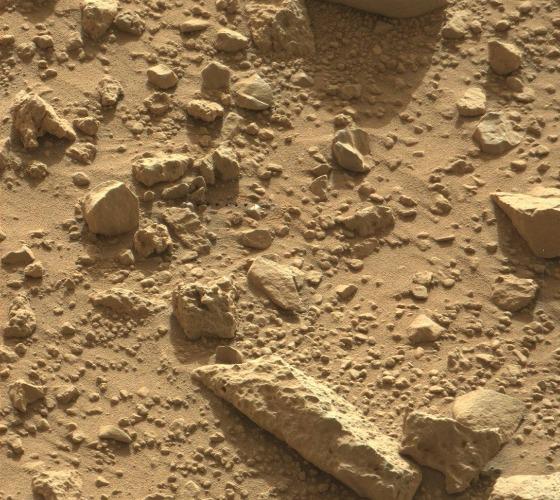
Terrain classes present: Gravel / Sand / Soil, Rock, Shadow